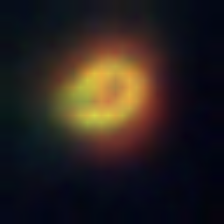
Taxon: NanoPlankton
Group: Other